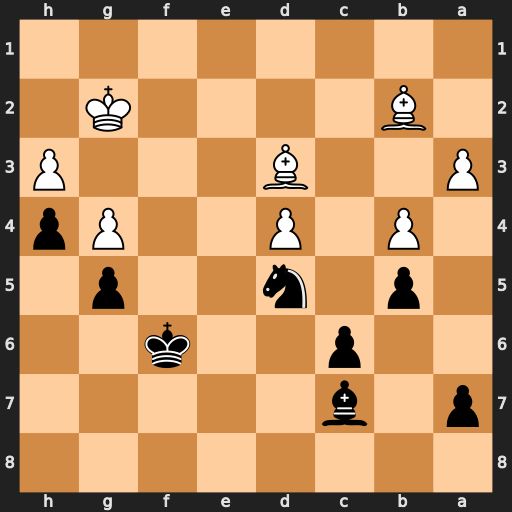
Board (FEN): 8/p1b5/2p2k2/1p1n2p1/1P1P2Pp/P2B3P/1B4K1/8
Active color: b
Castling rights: -
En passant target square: -
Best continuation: Nf4+ Kf1 Nxd3